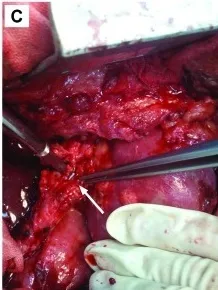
Reoperation was performed to explore the left kidney and ureter. (C) The ureter was anastomosed end to end with the routine double-J stent (arrow).
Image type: medical_photograph (other_medical_photograph)